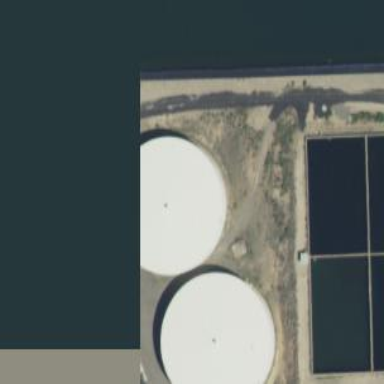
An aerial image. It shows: Storage tank designed for holding water.